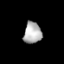
Tissue: lung
Cell type: Others
Senescence score: 0.2409
Nuclear area (px): 374
Mean DAPI intensity: 176.706